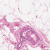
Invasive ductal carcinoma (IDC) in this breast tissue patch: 0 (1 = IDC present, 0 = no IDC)